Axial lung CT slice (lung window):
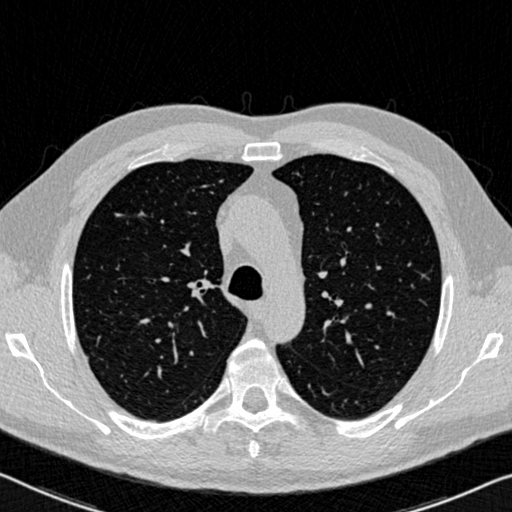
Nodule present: no